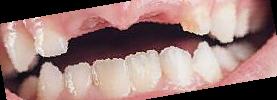
Condition: hypodontia